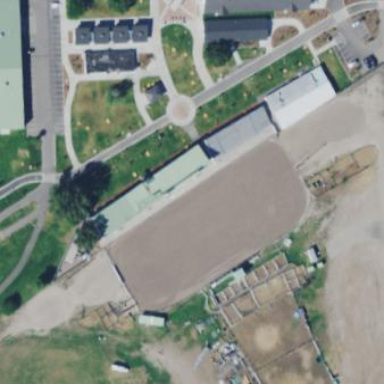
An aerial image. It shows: Grandstand building.